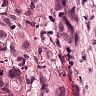
Metastatic tissue present: yes